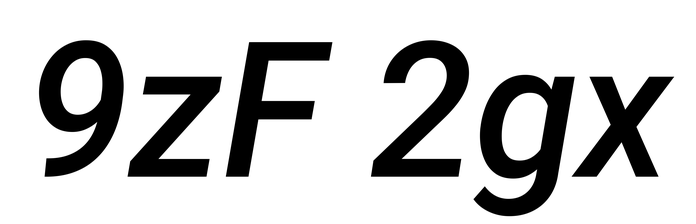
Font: Roboto-Italic_Medium_Italic